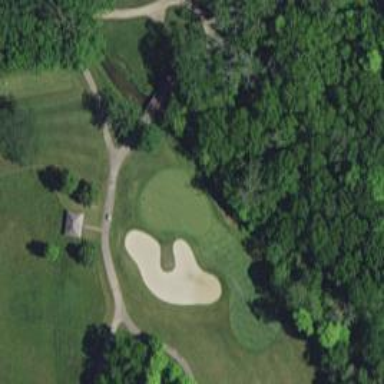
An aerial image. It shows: Service road used as golf cart path.